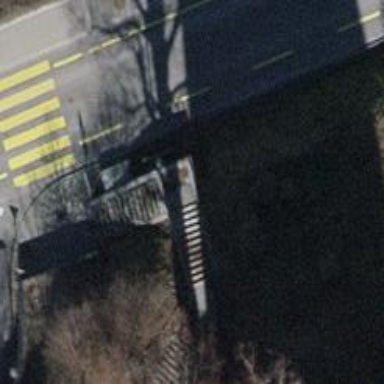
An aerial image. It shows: Set of steps on the road.